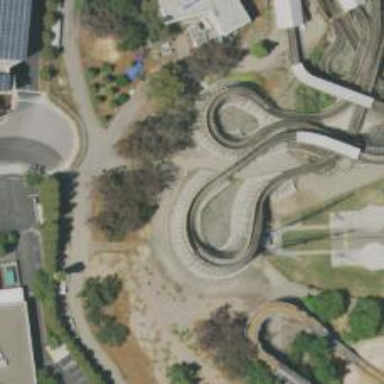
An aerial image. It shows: Thrilling roller coaster attraction.